Question: I am coding a client for a tic-tac-toe variant. The game logic changes are not relevant to this question
I am trying to show a 'hash-tag' tic-tac-toe grid like the one below.

I initially thought of using borders on the buttons, or the frames containing the buttons, but other questions found difficulty (and a couple of complicated workarounds) when adding borders to specific sides.
I would rather not resort to a 'Canvas' object for drawing the game, since this feels - as do the others mentioned - like a cheap workaround at the expense of readability.
How can I add these lines in between frames/grid columns/labels/buttons?
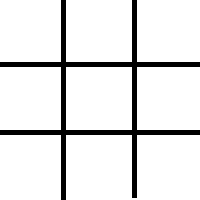
Answer: You can do this by putting white frames inside a black one and using the 'padx' and 'pady' arguments of 'grid':
'''
import tkinter as tk
root = tk.Tk()
frame = tk.Frame(root, bg='black')
frames = []
for i in range(3):
frames.append([])
for j in range(3):
frames[i].append(tk.Frame(frame, bg='white', width=50, height=50))
frames[i][j].grid(row=i, column=j,
padx=((j != 0) * 2, (j != 2) * 2),
pady=((i != 0) * 2, (i != 2) * 2))
frame.pack()
root.mainloop()
'''
'padx' and 'pady' can either take a single number to get a symmetrical result or a tuple of values:'padx=(<left>, <right>)' and 'pady=(<top>, <bottom>)'.
<URL>